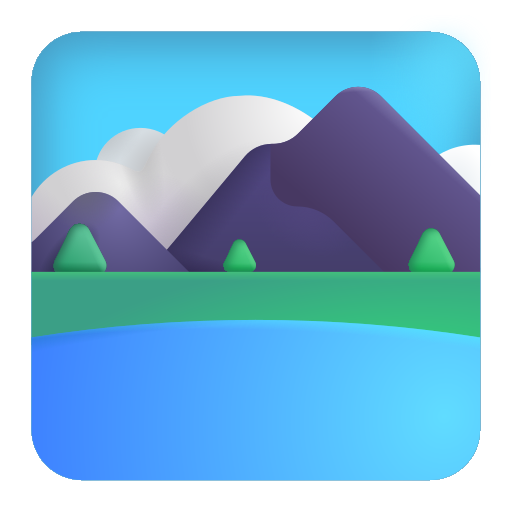
national park color